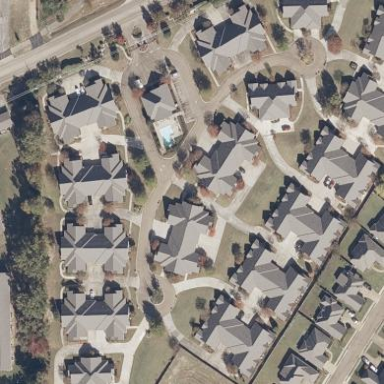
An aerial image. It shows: Condominium in residential area.